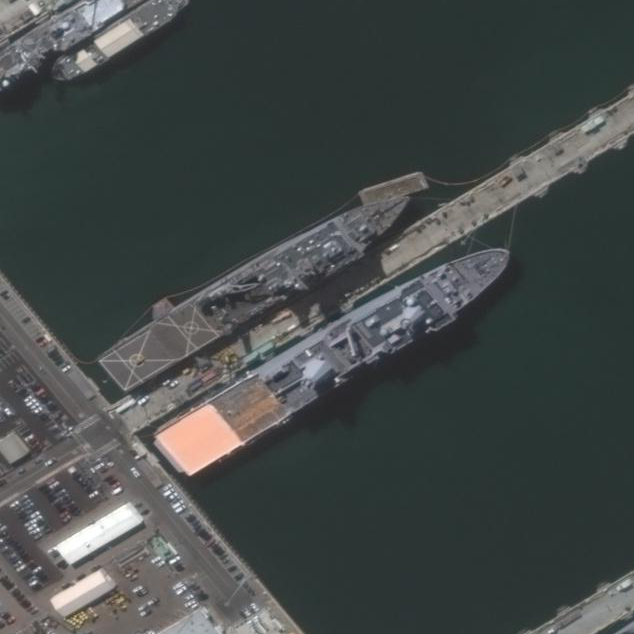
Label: combat